Field crop: tomato
Growth stage: 1
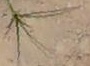
Species: cyperus